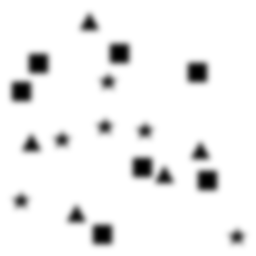
Squares: 7
Triangles: 5
Stars: 6
Total shapes: 18